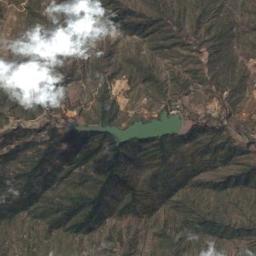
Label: cloud